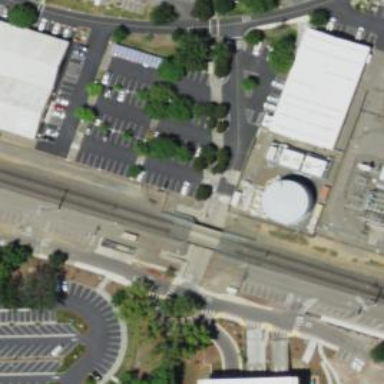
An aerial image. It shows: Bridge for light rail electrified with contact line.